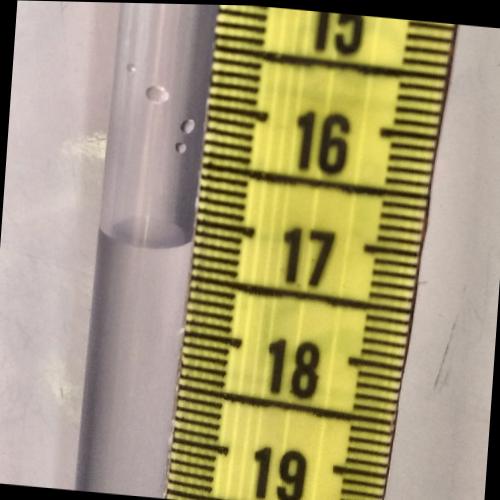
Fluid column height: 17.2 cm